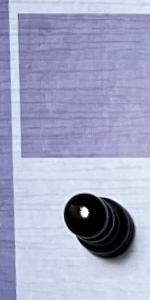
Label: Pawn_Black